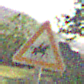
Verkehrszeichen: ReiterLinks
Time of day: Night
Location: Outdoor (Nature)
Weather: Clear
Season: NotSpecified
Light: Natural